Question: I am with a little problem with the arrow image of a ComboBox control (AjaxControlToolkit).
I define this style:
'''
.WindowsStyle .ajax__combobox_inputcontainer .ajax__combobox_buttoncontainer button
{
margin: 0;
padding: 0;
background-image: url(../icons/windows-arrow.gif);
background-position: top left;
border: 0px none;
height: 21px;
width: 21px;
}
'''
I set this style on combobox, but the control are showing the border of the textbox before the arrow:

Look <URL>, the border aren't showing!
How can I hide this border?
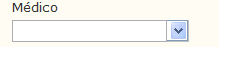
Answer: This is working fine for me, I have the following css in my page head (though it can go anywhere else like in a stylesheet of course)
'''
<style type="text/css">
.WindowsStyle .ajax__combobox_inputcontainer .ajax__combobox_textboxcontainer input
{
margin: 0;
border: solid 1px #7F9DB9;
border-right: 0px none;
padding: 1px 0px 0px 5px;
font-size: 13px;
height: 18px;
position: relative;
}
.WindowsStyle .ajax__combobox_inputcontainer .ajax__combobox_buttoncontainer button
{
margin: 0;
padding: 0;
background-image: url(windows-arrow.gif);
background-position: top left;
border: 0px none;
height: 21px;
width: 21px;
}
.WindowsStyle .ajax__combobox_itemlist
{
border-color: #7F9DB9;
}
</style>
'''
And then I have this control markup in the body of my page:
'''
<ajaxToolkit:ComboBox ID="ComboBox1" runat="server" CssClass="WindowsStyle">
<asp:ListItem Text="[Select an item]" Value="" />
<asp:ListItem Text="Actual Item #1" Value="SomeValue" />
<asp:ListItem Text="Actual Item #2" Value="3" />
<asp:ListItem Text="Actual Item #3" Value="xxx" />
</ajaxToolkit:ComboBox>
'''
Perhaps you have some conflicting styling? Have you tried a simple page with nothing but what you require to generate the combobox?